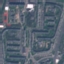
Land use / land cover: Residential